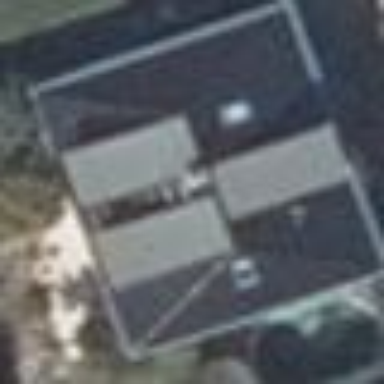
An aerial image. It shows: Detached building with roof made of roof tiles.